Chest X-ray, PA view. Patient: 39 years old, sex F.
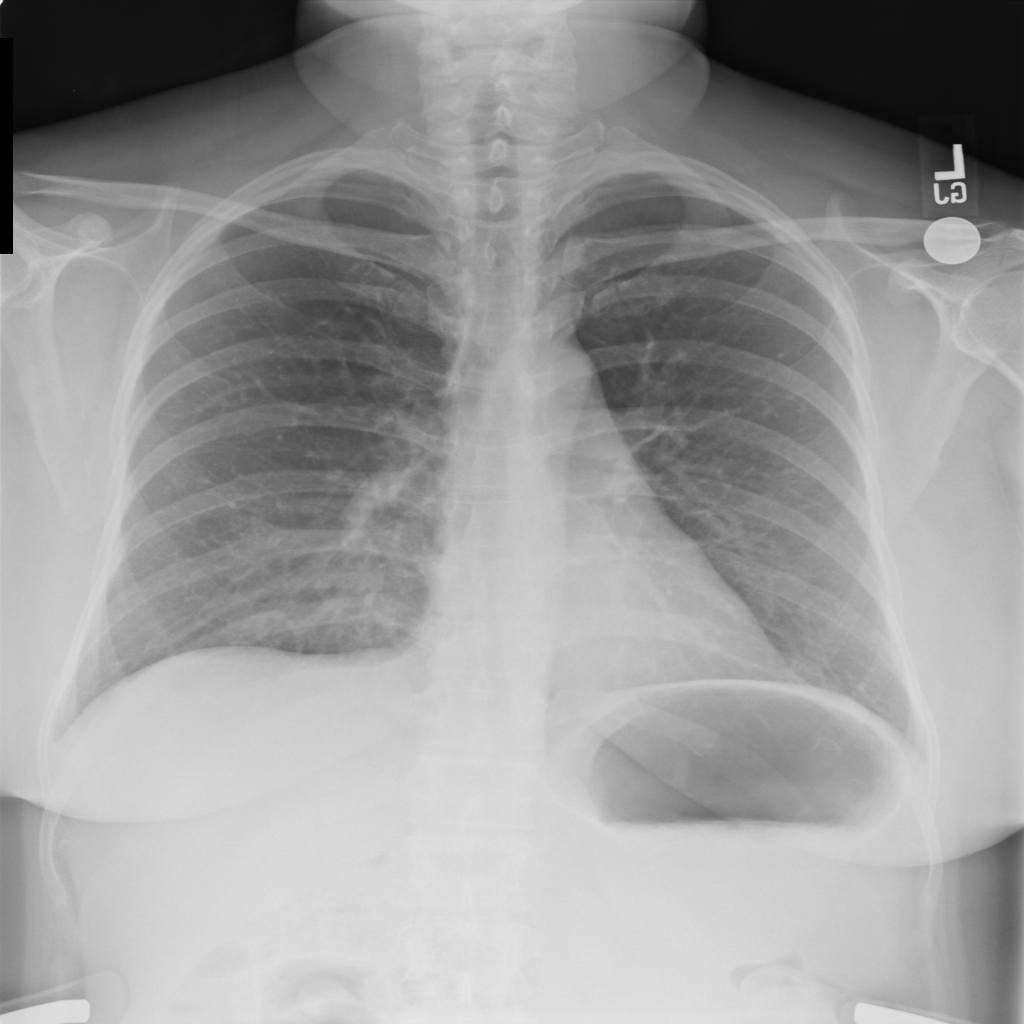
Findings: No Finding